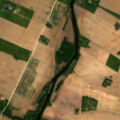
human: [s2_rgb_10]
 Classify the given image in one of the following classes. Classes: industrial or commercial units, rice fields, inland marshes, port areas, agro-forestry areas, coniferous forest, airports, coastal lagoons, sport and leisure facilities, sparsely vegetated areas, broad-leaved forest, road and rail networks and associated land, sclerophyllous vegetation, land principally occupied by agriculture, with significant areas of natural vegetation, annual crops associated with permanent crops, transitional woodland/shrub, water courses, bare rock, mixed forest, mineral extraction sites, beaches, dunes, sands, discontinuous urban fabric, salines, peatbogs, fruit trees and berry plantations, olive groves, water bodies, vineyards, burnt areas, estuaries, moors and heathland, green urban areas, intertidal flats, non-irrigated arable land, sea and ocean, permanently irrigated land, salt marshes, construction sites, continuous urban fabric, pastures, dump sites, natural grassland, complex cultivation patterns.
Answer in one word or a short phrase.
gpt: non-irrigated arable land, land principally occupied by agriculture, with significant areas of natural vegetation